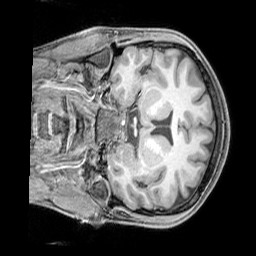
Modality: T1w
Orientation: coronal
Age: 20
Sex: female
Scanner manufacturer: siemens
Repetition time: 2.3 s
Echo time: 0.00226 s